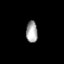
Tissue: lung
Cell type: Endothelial cells
Senescence score: 0.6256
Nuclear area (px): 243
Mean DAPI intensity: 163.761